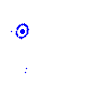
Particle: electron